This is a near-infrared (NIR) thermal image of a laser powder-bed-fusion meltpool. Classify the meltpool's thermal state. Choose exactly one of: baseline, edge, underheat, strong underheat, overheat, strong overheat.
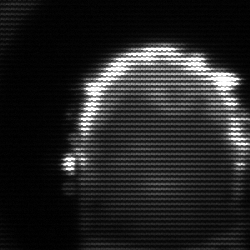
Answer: baseline